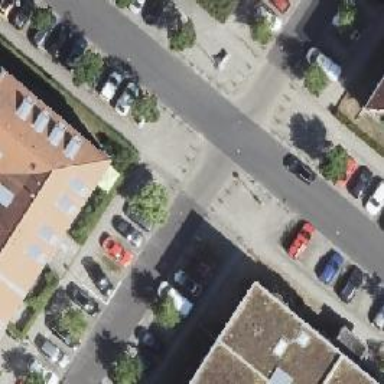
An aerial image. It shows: Sidewalk.